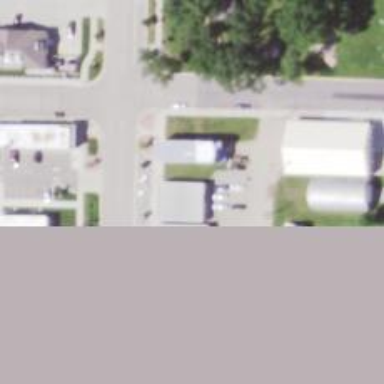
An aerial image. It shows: Post office.